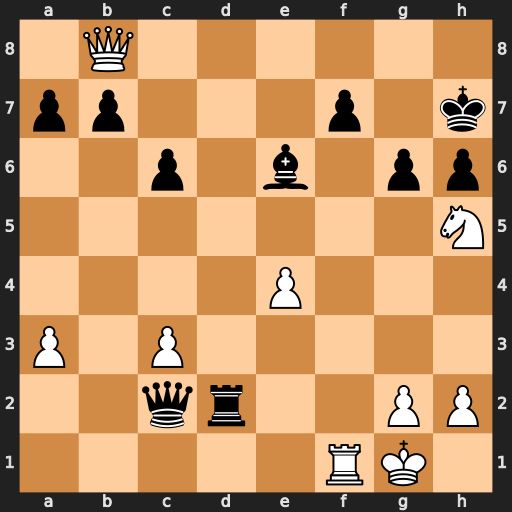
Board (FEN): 1Q6/pp3p1k/2p1b1pp/7N/4P3/P1P5/2qr2PP/5RK1
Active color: w
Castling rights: -
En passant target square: -
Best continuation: Nf6+ Kg7 Qg8#